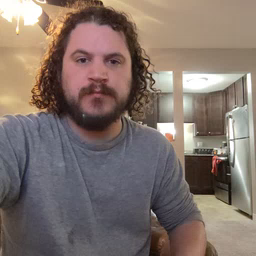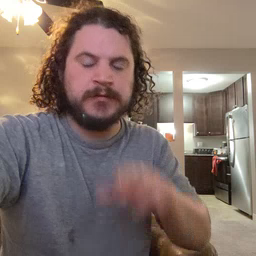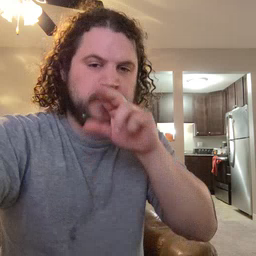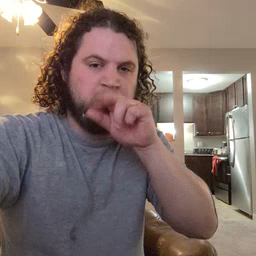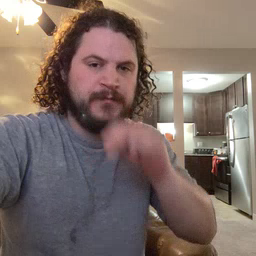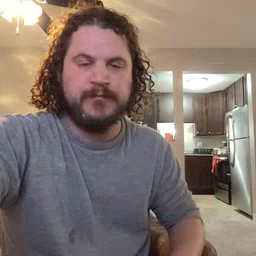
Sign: duck